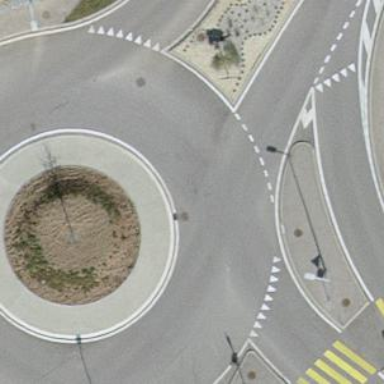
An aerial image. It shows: Secondary road leading to roundabout.